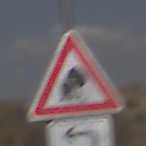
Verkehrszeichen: UnzureichendesLichtraumprofil
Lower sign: RichtungsangabeDurchPfeile2
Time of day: Midday
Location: Outdoor (Nature)
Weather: PartlyCloudy
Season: NotSpecified
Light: Natural